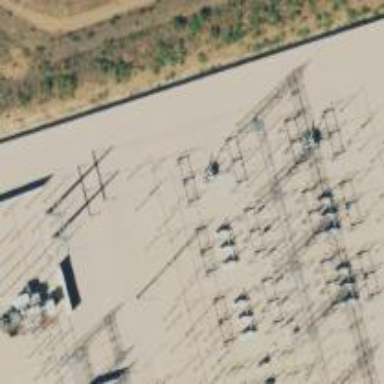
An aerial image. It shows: Switch used for power control.